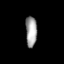
Tissue: lung
Cell type: Endothelial cells
Senescence score: 0.5737
Nuclear area (px): 342
Mean DAPI intensity: 160.099